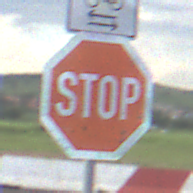
Verkehrszeichen: Stop
Zusatzzeichen oben: RichtungsangabeDurchPfeile9
Umgebung: Outdoor, RoadRail
Tageszeit: MorningAfternoon
Wetter: PartlyCloudy
Licht: Natural
Jahreszeit: NotSpecified
Kontrast: LowContrast